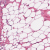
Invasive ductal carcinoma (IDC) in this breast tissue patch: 0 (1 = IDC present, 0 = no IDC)